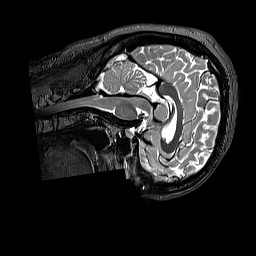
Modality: T2w
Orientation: sagittal
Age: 28
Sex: female
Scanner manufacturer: siemens
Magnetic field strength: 3 T
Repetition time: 3.2 s
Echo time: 0.728 s